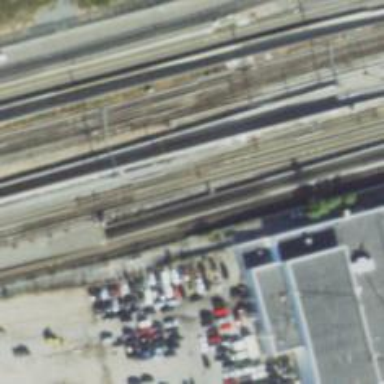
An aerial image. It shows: Electrified rail railway.